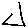
Label: triangle